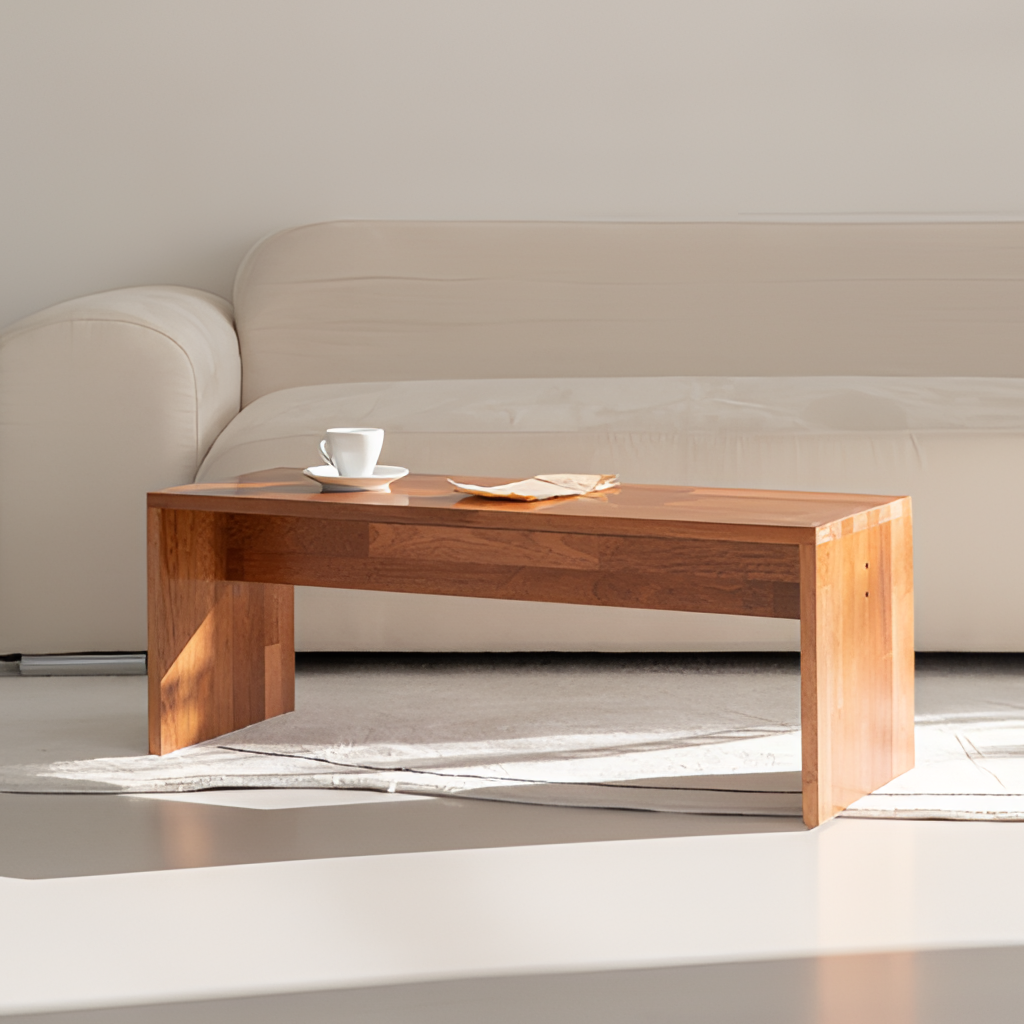
living room, wood coffee table, minimalist, fabric flooring, with plain pattern, beige paint wallpaper, with solid pattern